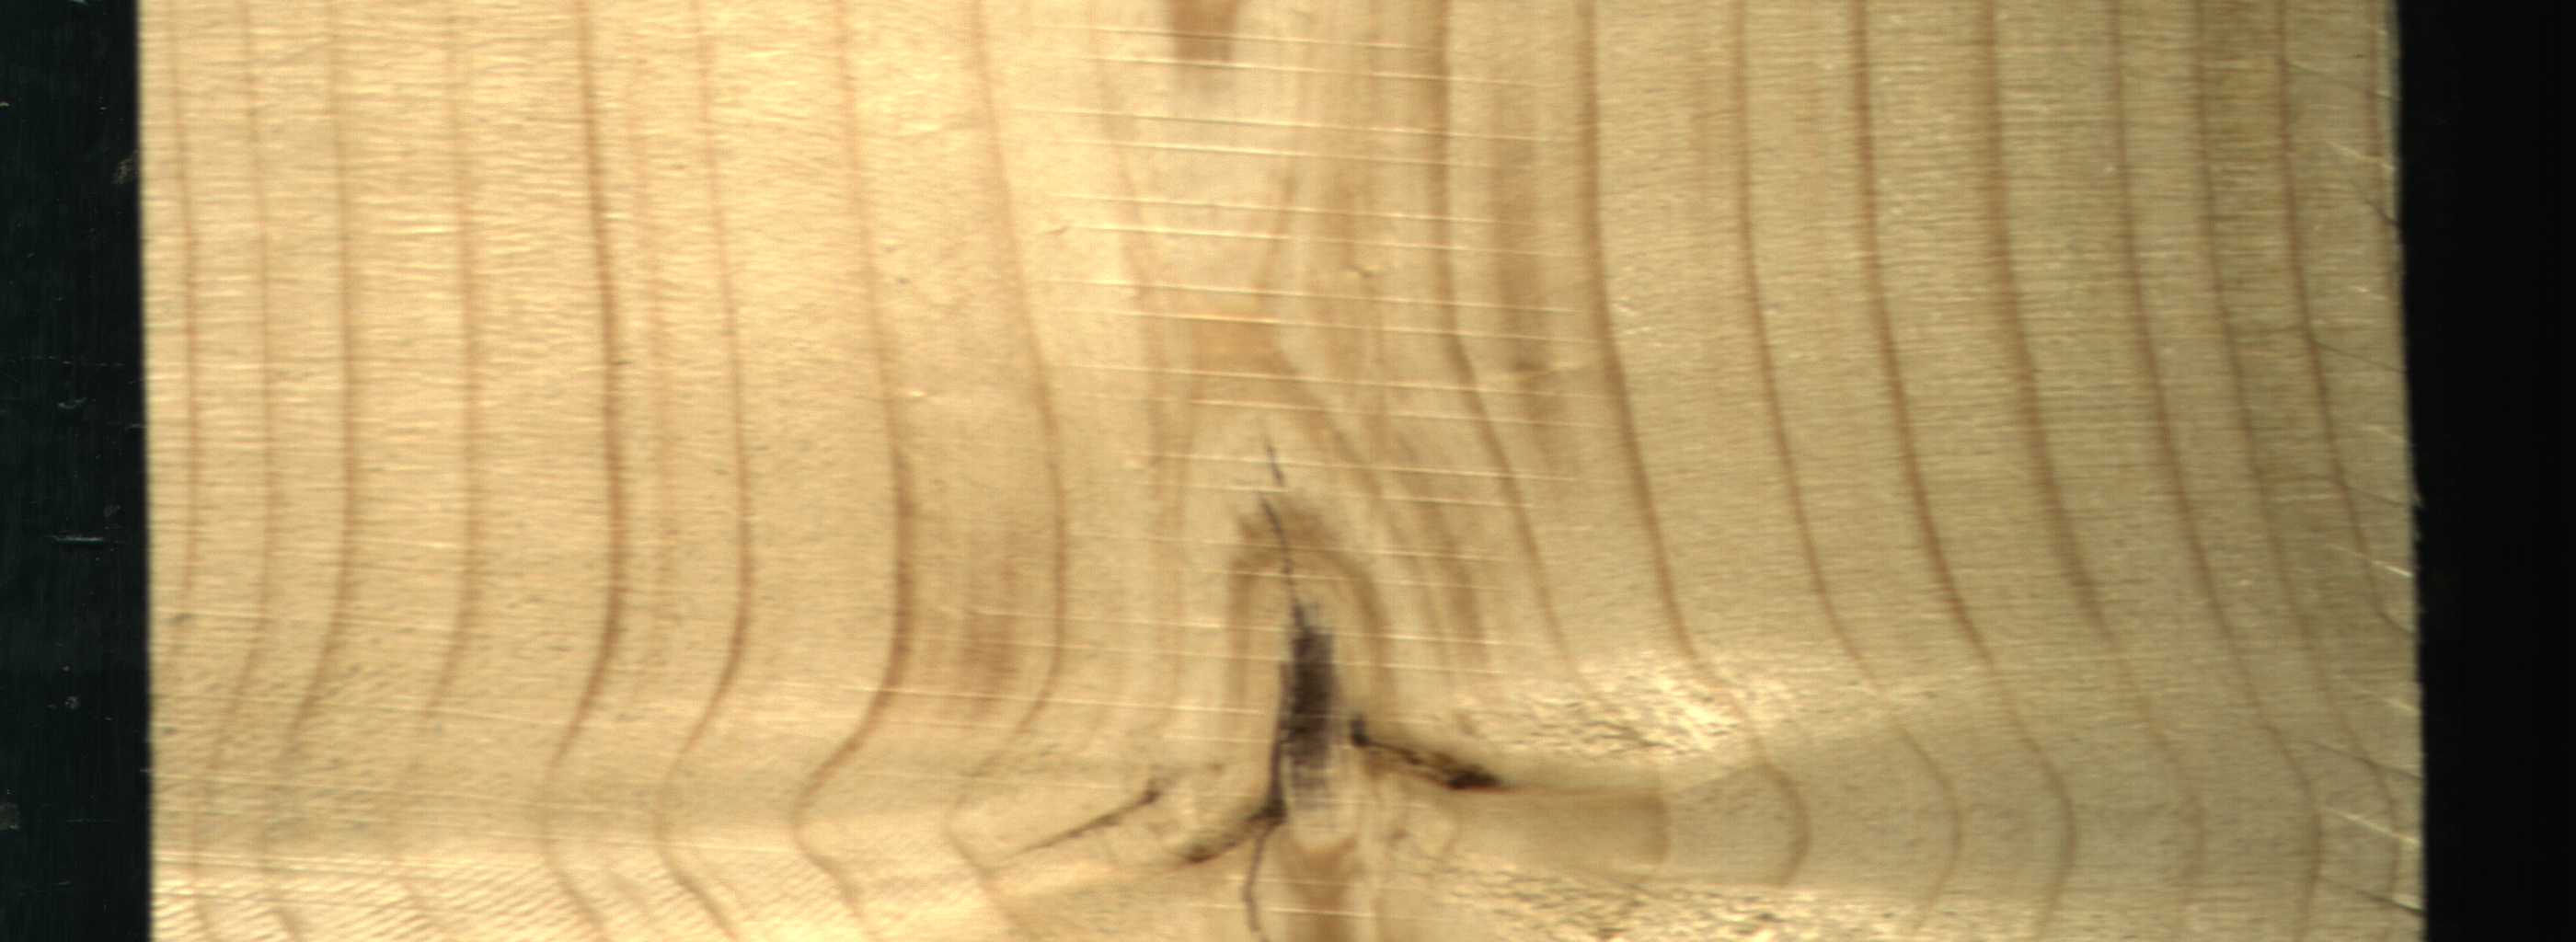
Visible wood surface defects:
Marrow
resin
Crack
Crack